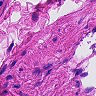
Metastatic tissue present: no